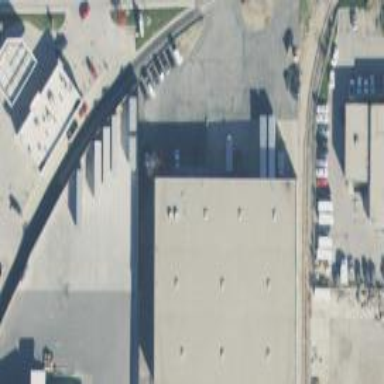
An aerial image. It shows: Industrial building.